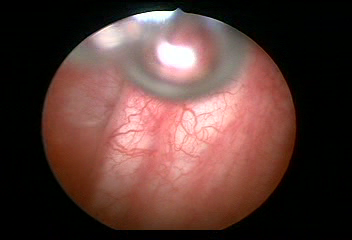
Modality: WLC
Class: Normal mucosa
Bladder cancer association: No